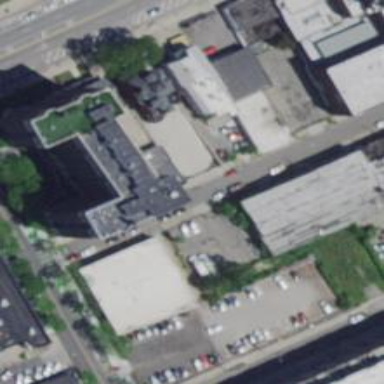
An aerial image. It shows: Warehouse building.